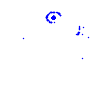
Particle: electron